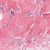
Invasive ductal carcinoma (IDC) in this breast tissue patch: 0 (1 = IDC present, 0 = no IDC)